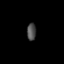
Tissue: lung
Cell type: Epithelial cells
Senescence score: 0.2015
Nuclear area (px): 149
Mean DAPI intensity: 78.913